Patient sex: F
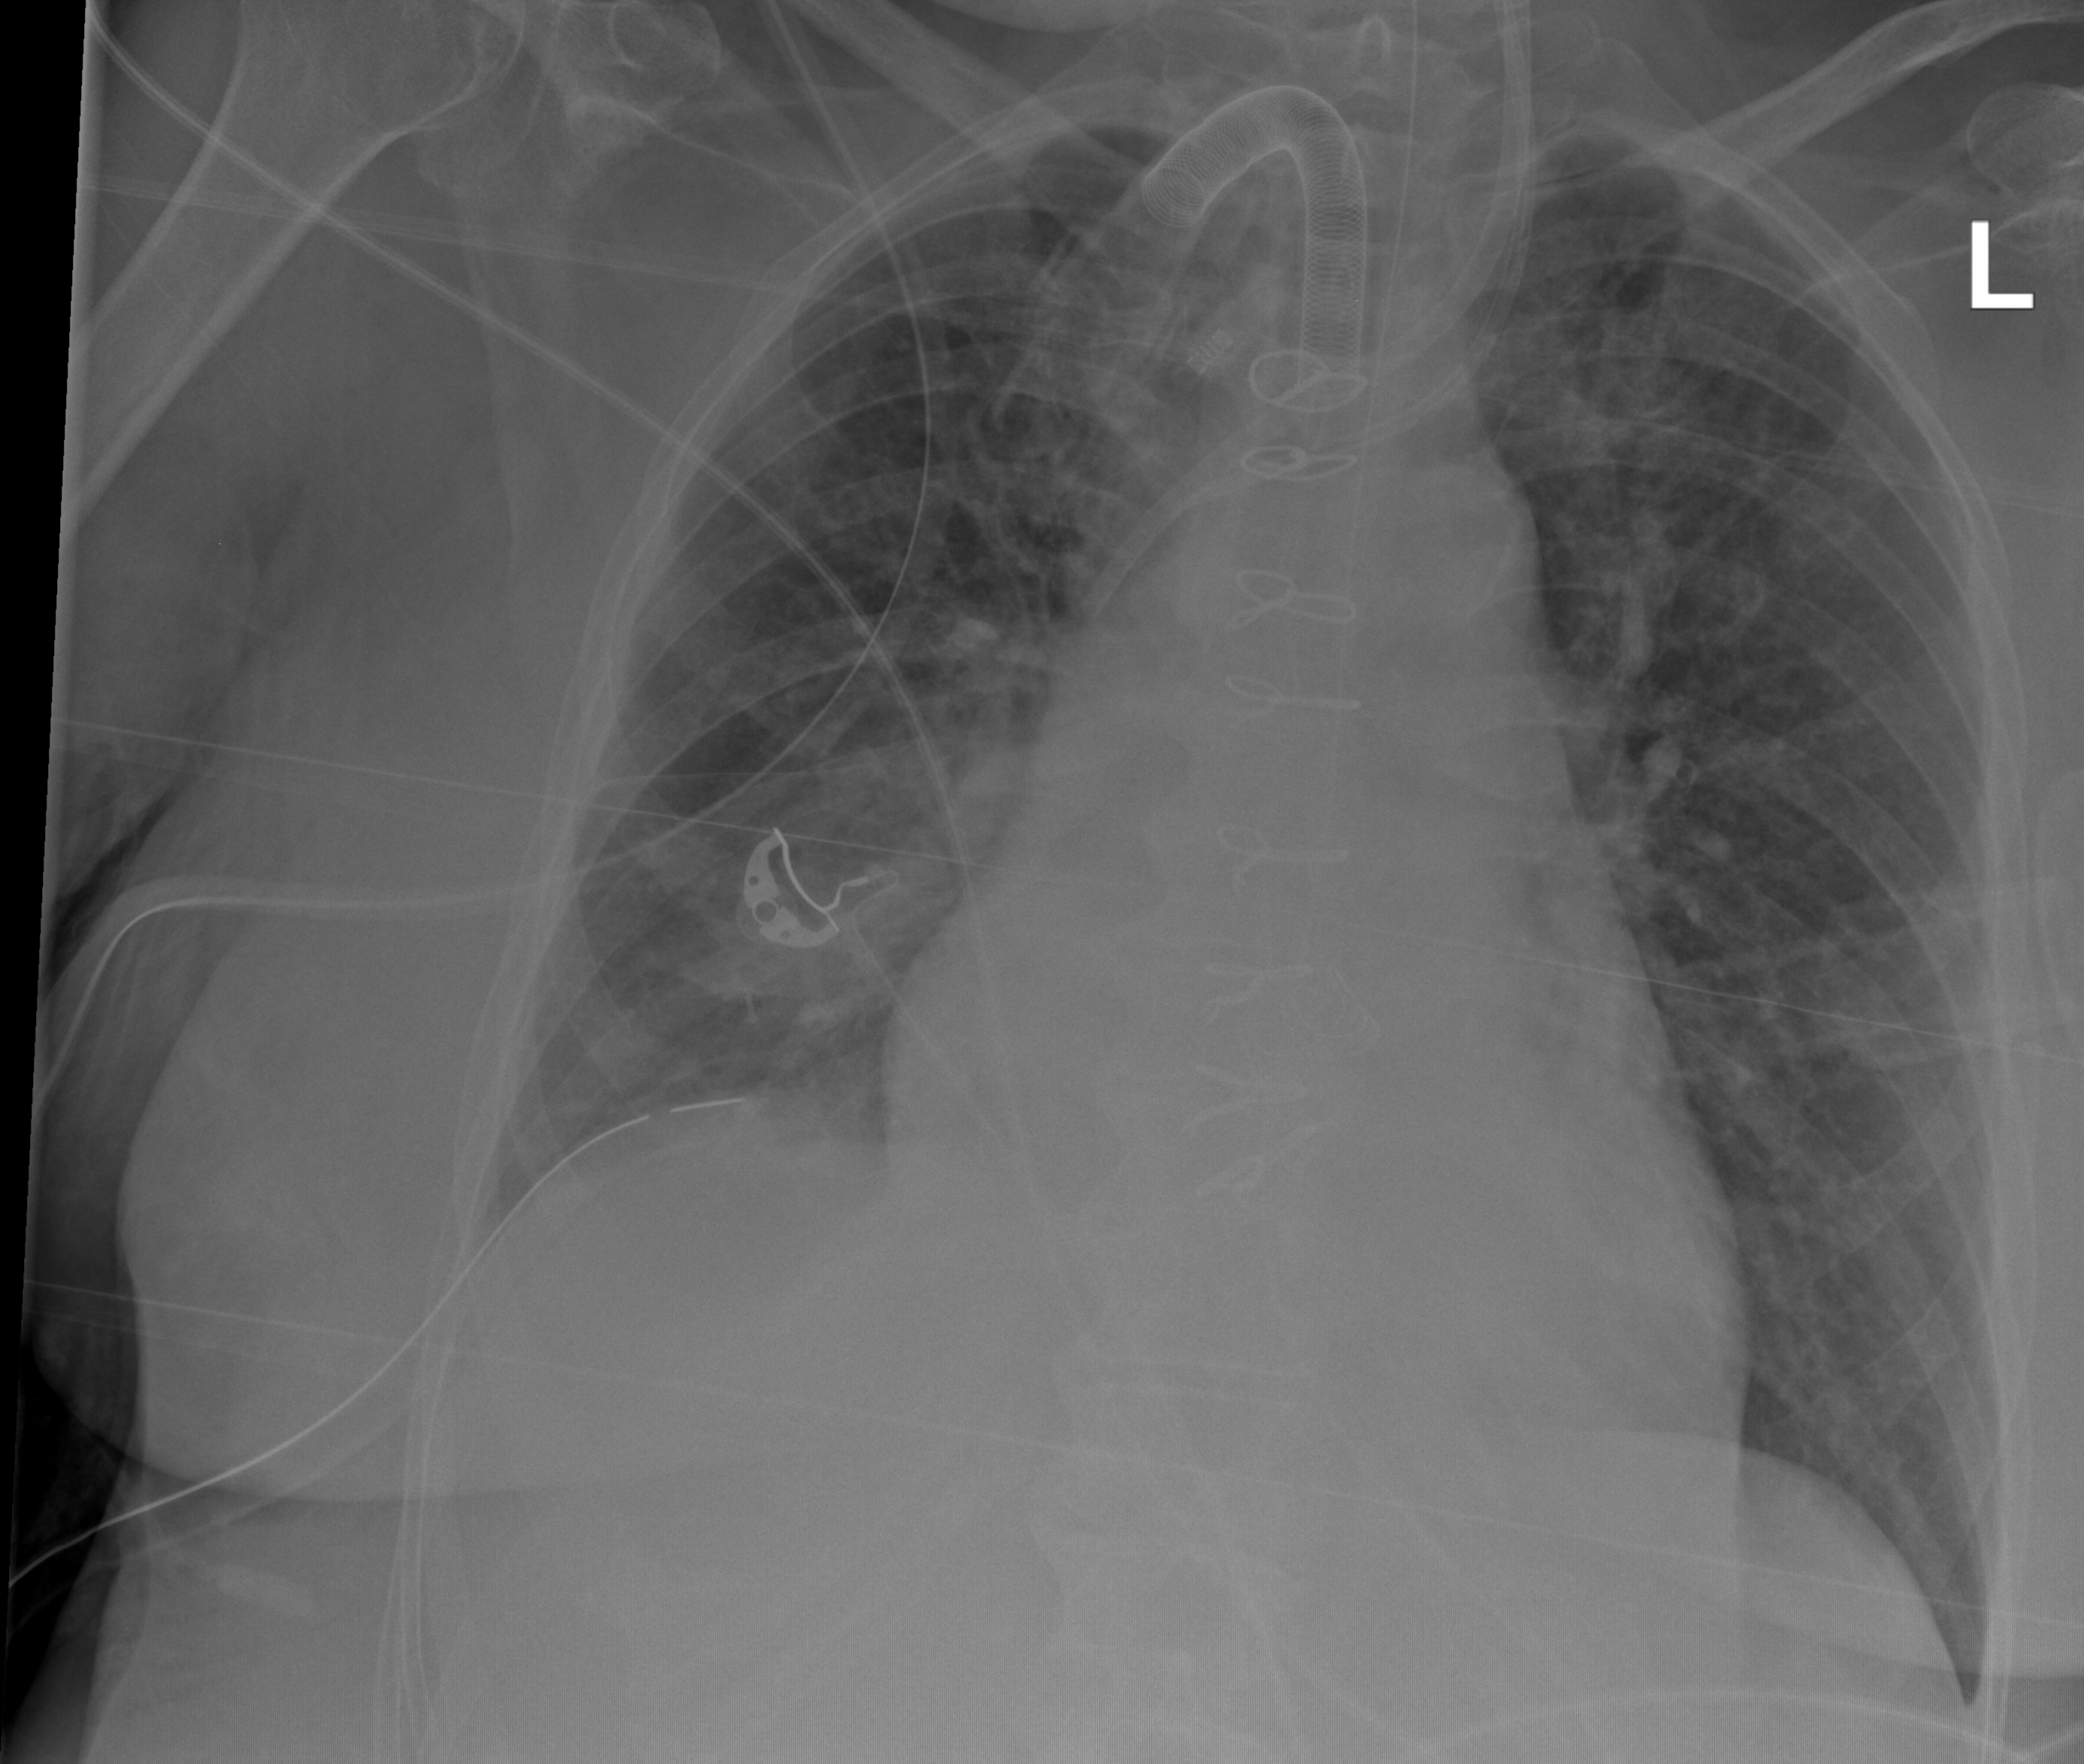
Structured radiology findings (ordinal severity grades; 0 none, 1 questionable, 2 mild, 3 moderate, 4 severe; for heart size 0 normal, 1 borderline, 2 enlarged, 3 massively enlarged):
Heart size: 2
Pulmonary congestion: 2
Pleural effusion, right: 0
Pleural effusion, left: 0
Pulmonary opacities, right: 1
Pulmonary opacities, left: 0
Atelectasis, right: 2
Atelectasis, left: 0